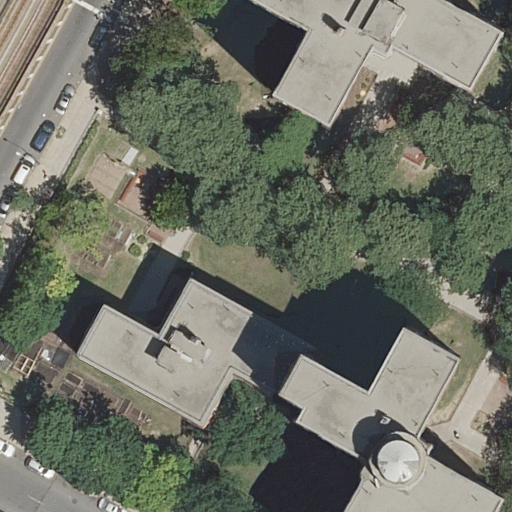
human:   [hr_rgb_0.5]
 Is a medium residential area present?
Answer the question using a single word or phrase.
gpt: no

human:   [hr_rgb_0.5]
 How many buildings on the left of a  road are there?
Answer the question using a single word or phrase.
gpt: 1

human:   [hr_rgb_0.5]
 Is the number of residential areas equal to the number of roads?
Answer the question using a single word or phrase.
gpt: no

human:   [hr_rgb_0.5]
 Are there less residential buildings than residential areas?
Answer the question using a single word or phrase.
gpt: no

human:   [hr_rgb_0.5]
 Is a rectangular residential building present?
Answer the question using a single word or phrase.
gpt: yes

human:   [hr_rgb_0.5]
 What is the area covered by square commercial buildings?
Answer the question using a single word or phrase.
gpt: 0m2

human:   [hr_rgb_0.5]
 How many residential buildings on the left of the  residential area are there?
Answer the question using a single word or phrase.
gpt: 1

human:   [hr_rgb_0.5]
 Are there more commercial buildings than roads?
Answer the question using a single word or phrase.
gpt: no

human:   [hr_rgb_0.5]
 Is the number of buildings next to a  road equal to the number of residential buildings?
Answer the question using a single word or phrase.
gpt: yes

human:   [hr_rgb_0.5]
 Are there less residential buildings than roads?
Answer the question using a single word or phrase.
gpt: no

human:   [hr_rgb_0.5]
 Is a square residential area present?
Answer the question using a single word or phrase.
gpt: no

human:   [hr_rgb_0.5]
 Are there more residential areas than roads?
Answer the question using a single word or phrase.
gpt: no

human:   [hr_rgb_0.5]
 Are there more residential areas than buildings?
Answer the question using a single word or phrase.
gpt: no

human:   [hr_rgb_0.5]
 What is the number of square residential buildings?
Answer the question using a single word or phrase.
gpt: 0

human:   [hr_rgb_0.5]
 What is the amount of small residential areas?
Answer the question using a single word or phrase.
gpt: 0

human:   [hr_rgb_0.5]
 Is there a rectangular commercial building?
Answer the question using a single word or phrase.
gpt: no

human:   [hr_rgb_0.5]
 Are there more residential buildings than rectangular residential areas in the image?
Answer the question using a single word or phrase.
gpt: yes

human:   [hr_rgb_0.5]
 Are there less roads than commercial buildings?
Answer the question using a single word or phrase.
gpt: no

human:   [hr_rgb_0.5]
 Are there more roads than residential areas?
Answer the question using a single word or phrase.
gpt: yes

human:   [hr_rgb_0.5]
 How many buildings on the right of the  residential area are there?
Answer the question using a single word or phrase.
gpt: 0

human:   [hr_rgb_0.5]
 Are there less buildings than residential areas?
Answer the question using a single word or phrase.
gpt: no

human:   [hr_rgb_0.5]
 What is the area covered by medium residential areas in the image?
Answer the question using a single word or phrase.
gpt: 0m2

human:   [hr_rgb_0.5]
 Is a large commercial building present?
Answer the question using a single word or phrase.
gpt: no

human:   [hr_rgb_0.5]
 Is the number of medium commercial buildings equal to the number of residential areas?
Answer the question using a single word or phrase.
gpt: no

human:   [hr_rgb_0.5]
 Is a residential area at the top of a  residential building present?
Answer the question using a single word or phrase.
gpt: no

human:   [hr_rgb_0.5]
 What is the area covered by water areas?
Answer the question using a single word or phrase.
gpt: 0m2

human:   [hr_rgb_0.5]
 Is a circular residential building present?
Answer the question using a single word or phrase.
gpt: no

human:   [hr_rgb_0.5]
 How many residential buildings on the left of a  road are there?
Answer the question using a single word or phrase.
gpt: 1

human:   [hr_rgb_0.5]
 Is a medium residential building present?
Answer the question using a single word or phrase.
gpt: yes

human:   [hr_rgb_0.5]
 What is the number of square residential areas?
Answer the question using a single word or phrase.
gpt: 0

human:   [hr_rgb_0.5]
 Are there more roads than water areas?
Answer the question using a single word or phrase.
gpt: yes

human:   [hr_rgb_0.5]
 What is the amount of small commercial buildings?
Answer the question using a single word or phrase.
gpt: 0

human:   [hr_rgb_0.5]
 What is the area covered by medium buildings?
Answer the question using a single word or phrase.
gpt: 115m2

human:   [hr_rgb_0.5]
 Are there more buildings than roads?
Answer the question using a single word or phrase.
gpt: yes

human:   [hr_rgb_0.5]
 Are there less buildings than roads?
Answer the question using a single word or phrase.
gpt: no

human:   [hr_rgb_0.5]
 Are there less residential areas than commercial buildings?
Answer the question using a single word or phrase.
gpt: no